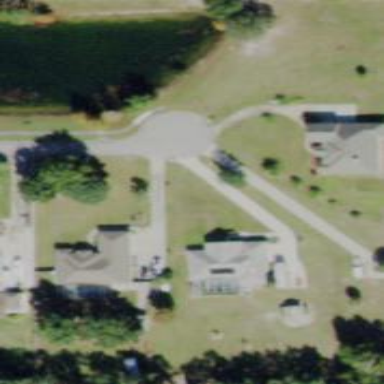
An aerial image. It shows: Driveway leading to service road.